Question: I am trying to learn how to apply a texture to OpenGL objects within the fragment shader but seem to just end up with static. Here is the python code I have so far for doing this with PyOpenGL.
'''
class GLWidget(QtOpenGL.QGLWidget):
def __init__(self, parent=None):
self.parent = parent
QtOpenGL.QGLWidget.__init__(self, parent)
self.yRotDeg = 0.0
def initializeGL(self):
self.initGeometry()
self.vertex_code = """
#version 120
uniform float scale;
attribute vec4 color;
attribute vec2 texcoord;
attribute vec2 position;
varying vec4 v_color;
varying vec2 v_texcoord;
void main()
{
gl_Position = vec4(scale*position, 0.0, 1.0);
v_color = color;
v_texcoord = texcoord;
} """
self.fragment_code = """
#version 120
uniform sampler2D tex;
varying vec4 v_color;
varying vec2 v_texcoord;
void main()
{
gl_FragColor = texture2D(tex, v_texcoord);
} """
## Build and activate program
# Request program and shader slots from GPU
self.program = GL.glCreateProgram()
self.vertex = GL.glCreateShader(GL.GL_VERTEX_SHADER)
self.fragment = GL.glCreateShader(GL.GL_FRAGMENT_SHADER)
# Set shaders source
GL.glShaderSource(self.vertex, self.vertex_code)
GL.glShaderSource(self.fragment, self.fragment_code)
# Compile shaders
GL.glCompileShader(self.vertex)
GL.glCompileShader(self.fragment)
# Attach shader objects to the program
GL.glAttachShader(self.program, self.vertex)
GL.glAttachShader(self.program, self.fragment)
# Build program
GL.glLinkProgram(self.program)
# Get rid of shaders (not needed anymore)
GL.glDetachShader(self.program, self.vertex)
GL.glDetachShader(self.program, self.fragment)
# Make program the default program
GL.glUseProgram(self.program)
# Create array object
self.vao = GL.glGenVertexArrays(1)
GL.glBindVertexArray(self.vao)
# Request buffer slot from GPU
self.data_buffer = GL.glGenBuffers(1)
self.indices_buffer = GL.glGenBuffers(1)
# Make this buffer the default one
GL.glBindBuffer(GL.GL_ARRAY_BUFFER, self.data_buffer)
# Upload data
GL.glBufferData(GL.GL_ARRAY_BUFFER, self.data.nbytes, self.data, GL.GL_DYNAMIC_DRAW)
## Bind attributes
self.stride = self.data.strides[0]
self.offset = ctypes.c_void_p(0)
self.loc = GL.glGetAttribLocation(self.program, "position".encode('utf-8'))
GL.glEnableVertexAttribArray(self.loc)
GL.glBindBuffer(GL.GL_ARRAY_BUFFER, self.data_buffer)
GL.glVertexAttribPointer(self.loc, 3, GL.GL_FLOAT, False, self.stride, self.offset)
self.offset = ctypes.c_void_p(self.data.dtype["position"].itemsize)
self.loc = GL.glGetAttribLocation(self.program, "color".encode('utf-8'))
if self.loc != -1:
print('COLOR')
GL.glEnableVertexAttribArray(self.loc)
GL.glBindBuffer(GL.GL_ARRAY_BUFFER, self.data_buffer)
GL.glVertexAttribPointer(self.loc, 4, GL.GL_FLOAT, False, self.stride, self.offset)
self.offset = ctypes.c_void_p(self.data.dtype["texcoord"].itemsize)
self.loc = GL.glGetAttribLocation(self.program, "texcoord".encode('utf-8'))
if self.loc != -1:
print('TEXCOORD')
GL.glEnableVertexAttribArray(self.loc)
GL.glBindBuffer(GL.GL_ARRAY_BUFFER, self.data_buffer)
GL.glVertexAttribPointer(self.loc, 2, GL.GL_FLOAT, False, self.stride, self.offset)
## BEGIN TEX
img = Image.open('kitten.png') # .jpg, .bmp, etc. also work
img_data = np.array(list(img.getdata()), np.int8)
texture = GL.glGenTextures(1)
GL.glPixelStorei(GL.GL_UNPACK_ALIGNMENT,1)
GL.glBindTexture(GL.GL_TEXTURE_2D, texture)
GL.glTexParameterf(GL.GL_TEXTURE_2D, GL.GL_TEXTURE_WRAP_S, GL.GL_CLAMP)
GL.glTexParameterf(GL.GL_TEXTURE_2D, GL.GL_TEXTURE_WRAP_T, GL.GL_CLAMP)
GL.glTexParameterf(GL.GL_TEXTURE_2D, GL.GL_TEXTURE_MAG_FILTER, GL.GL_LINEAR)
GL.glTexParameterf(GL.GL_TEXTURE_2D, GL.GL_TEXTURE_MIN_FILTER, GL.GL_LINEAR)
GL.glTexImage2D(GL.GL_TEXTURE_2D, 0, GL.GL_RGB, img.size[0], img.size[1], 0, GL.GL_RGB, GL.GL_UNSIGNED_BYTE, img_data)
self.loc = GL.glGetUniformLocation(self.program, "tex".encode('utf-8'))
print(self.loc)
GL.glUniform1i(self.loc, 0)
GL.glActiveTexture(GL.GL_TEXTURE0 + 0)
GL.glBindTexture(GL.GL_TEXTURE_2D, texture)
## END TEX
self.offset = ctypes.c_void_p(self.indices.itemsize)
GL.glBindBuffer(GL.GL_ELEMENT_ARRAY_BUFFER, self.indices_buffer)
GL.glBufferData(GL.GL_ELEMENT_ARRAY_BUFFER, sys.getsizeof(self.indices), self.indices, GL.GL_STATIC_DRAW)
## Bind uniforms
self.loc = GL.glGetUniformLocation(self.program, "scale".encode('utf-8'))
GL.glUniform1f(self.loc, 1.0)
def resizeGL(self, width, height):
if height == 0: height = 1
GL.glViewport(0, 0, width, height)
GL.glMatrixMode(GL.GL_PROJECTION)
GL.glLoadIdentity()
aspect = width / float(height)
GLU.gluPerspective(45.0, aspect, 1.0, 100.0)
GL.glMatrixMode(GL.GL_MODELVIEW)
def paintGL(self):
GL.glClear(GL.GL_COLOR_BUFFER_BIT | GL.GL_DEPTH_BUFFER_BIT)
#GL.glDrawArrays(GL.GL_TRIANGLE_STRIP, 0, 4)
self.offset = ctypes.c_void_p(self.indices.itemsize)
GL.glDrawElements(GL.GL_QUADS, 4, GL.GL_UNSIGNED_BYTE, self.offset)
def initGeometry(self):
# Indices not implemented yet (need to get correct size for it as well)
self.data = np.zeros(4, [("position", np.float32, 2),
("color", np.float32, 4),
("texcoord", np.float32, 2)])
self.data['color'] = [
(1,0,0,1),
(0,1,0,1),
(0,0,1,1),
(1,1,0,1)
]
self.data['position'] = [
(-1,-1),
(-1,+1),
(+1,-1),
(+1,+1)
]
self.data['texcoord'] = [
(1,1),
(1,1),
(1,1),
(0,1)
]
self.indices = np.array([
0,
2,
3,
1
], dtype=np.uint8)
def spin(self):
#print('spin')
self.yRotDeg = (self.yRotDeg + 1) % 360.0
self.parent.statusBar().showMessage('rotation %f' % self.yRotDeg)
self.updateGL()
'''
I'm using Qt5 as the windowing framework but when I run the program, the vertices are displayed correctly, and the colors are displayed correctly, but the texture that should be overlayed on top just seems to be noise.
Here is a <URL> of what I'm ending up with. I can throw the full code on GitHub or something as well if this isn't enough, but it seems like this includes all the relevant info. What might I be doing wrong here?
EDIT:
Ok, I took Reto's advice and updated my code and that seems to have mostly fixed my problem except that my texture is now split in half and rendered upside down.. Here's the result:

Any idea what I'm missing here. I thought I must have just put my coordinates in the wrong order but it seems that changing their order doesn't change the orientation at all.
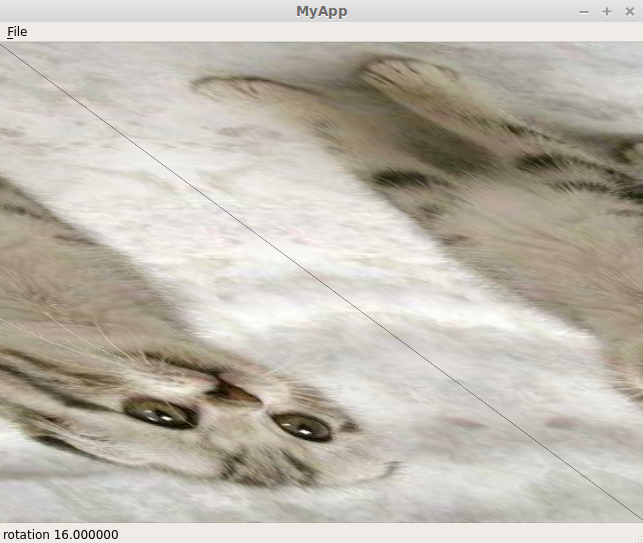
Answer: I'm not sure if I totally understand the python specifcs of this code, but: with the texcoords as they are currently in your code, you shouldn't get that image at all. 3 of the four are identical, you define some zero-area triange in texture space. You should see some completely single-colored triangle and one triangle weirdly colord from a single line in the image.
However, I think those texcoords are never used at all. The culprit is how you set the attribute pointer for the 'texcoord' attribute:
'''
self.offset = types.c_void_p(self.data.dtype["texcoord"].itemsize)
'''
You probably mean something like
'''
self.offset = types.c_void_p(self.data.dtype["position"].itemsize + self.data.dtype["color"].itemsize )
'''
to skip the position and color data, which is also consistent with how you set up the "color" attribute by skipping position there.
Currently, you actually seem to point somewhere into your color data for your texcoord attribute, which happens to be some nice 0 and 1 sequences.